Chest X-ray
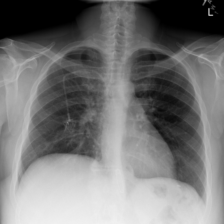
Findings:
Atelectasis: negative
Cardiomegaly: negative
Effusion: negative
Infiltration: negative
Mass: negative
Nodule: negative
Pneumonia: negative
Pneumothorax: negative
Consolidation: negative
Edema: negative
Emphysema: negative
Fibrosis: negative
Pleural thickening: negative
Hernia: negative